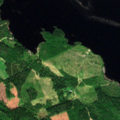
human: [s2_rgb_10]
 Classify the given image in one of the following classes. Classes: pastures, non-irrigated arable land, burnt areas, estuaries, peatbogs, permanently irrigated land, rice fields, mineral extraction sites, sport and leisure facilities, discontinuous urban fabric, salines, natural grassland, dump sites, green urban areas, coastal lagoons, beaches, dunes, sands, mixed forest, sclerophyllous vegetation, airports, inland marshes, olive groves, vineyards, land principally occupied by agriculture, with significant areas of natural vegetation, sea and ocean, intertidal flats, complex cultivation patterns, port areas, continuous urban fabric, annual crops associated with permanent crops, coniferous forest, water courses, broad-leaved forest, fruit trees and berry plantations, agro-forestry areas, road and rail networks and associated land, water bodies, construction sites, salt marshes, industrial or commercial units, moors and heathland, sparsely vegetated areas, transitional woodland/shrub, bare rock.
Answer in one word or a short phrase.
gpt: non-irrigated arable land, coniferous forest, mixed forest, transitional woodland/shrub, water bodies